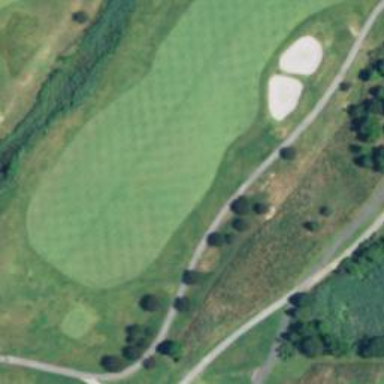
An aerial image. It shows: Service road designated as golf cart path.